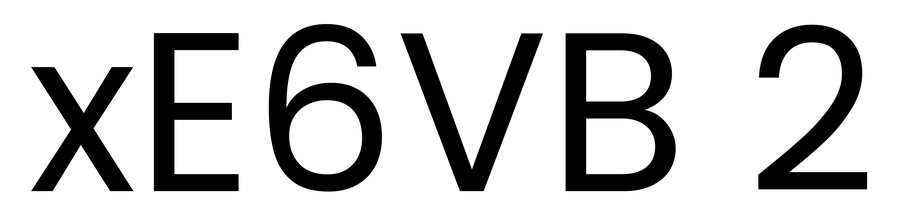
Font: Poppins-Regular